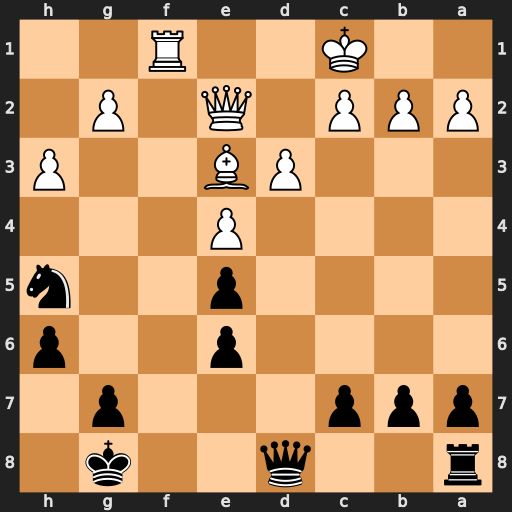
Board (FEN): r2q2k1/ppp3p1/4p2p/4p2n/4P3/3PB2P/PPP1Q1P1/2K2R2
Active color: b
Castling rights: -
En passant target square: -
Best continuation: Ng3 Qf2 Nxf1